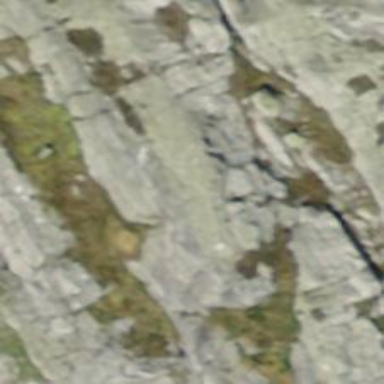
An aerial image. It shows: Natural cliff.